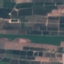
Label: PermanentCrop